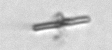
Label: fiber_TAG_external_detritus